Interaction volume radius: 10 \u00c5
Interaction volume height: 10 \u00c5
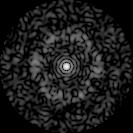
Disorder parameter: 0.8096